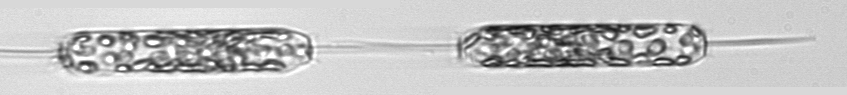
Label: Ditylum_brightwellii